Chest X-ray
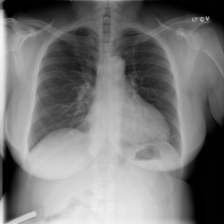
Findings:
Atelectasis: negative
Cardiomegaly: negative
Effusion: negative
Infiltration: negative
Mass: negative
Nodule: negative
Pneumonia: negative
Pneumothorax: negative
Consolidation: negative
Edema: negative
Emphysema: negative
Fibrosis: negative
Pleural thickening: negative
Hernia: negative